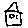
Label: house